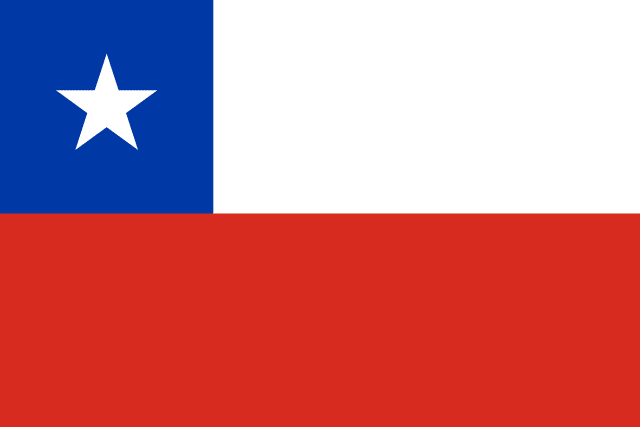
Country: Chile
Country code: cl